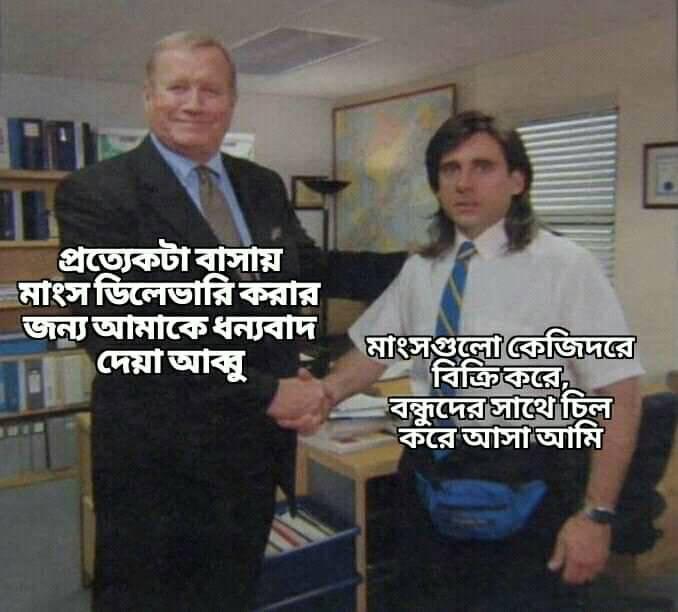
Caption: প্রত্যেকটা বাসায় মাংস ডিলেভারি করার জন্য আমাকে ধন্যবাদ দেয়া আব্বু      মাংসগুলো কেজিদরে বিক্রি করে, বন্ধুদের সাথে চিল করে আসা আমি
Label: non-hate